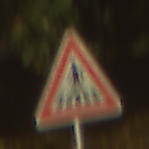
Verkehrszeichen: FussgaengerueberwegRechts
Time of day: SunriseSunset
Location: Outdoor (Nature)
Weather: PartlyCloudy
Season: NotSpecified
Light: Natural